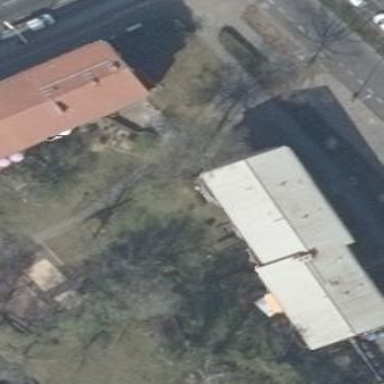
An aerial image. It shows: Gabled roof on building that houses apartments.